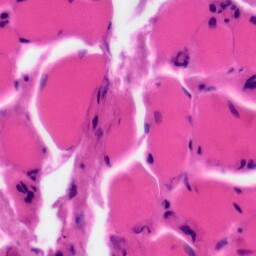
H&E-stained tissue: Tonsil